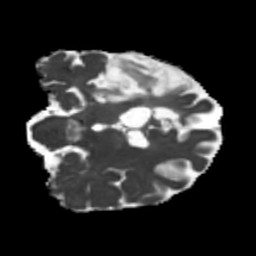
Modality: MD
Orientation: coronal
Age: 56
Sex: male
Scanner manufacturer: siemens
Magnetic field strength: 3 T
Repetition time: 5.25 s
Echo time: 0.08 s